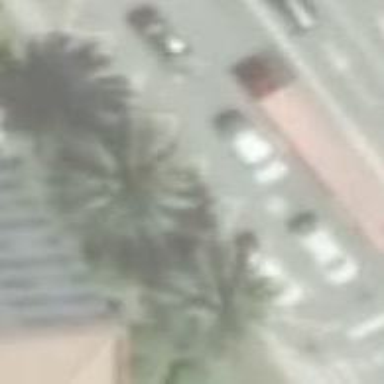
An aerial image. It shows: Taxi stand.